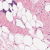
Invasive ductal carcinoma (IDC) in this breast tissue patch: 1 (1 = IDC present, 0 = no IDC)